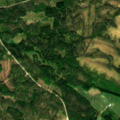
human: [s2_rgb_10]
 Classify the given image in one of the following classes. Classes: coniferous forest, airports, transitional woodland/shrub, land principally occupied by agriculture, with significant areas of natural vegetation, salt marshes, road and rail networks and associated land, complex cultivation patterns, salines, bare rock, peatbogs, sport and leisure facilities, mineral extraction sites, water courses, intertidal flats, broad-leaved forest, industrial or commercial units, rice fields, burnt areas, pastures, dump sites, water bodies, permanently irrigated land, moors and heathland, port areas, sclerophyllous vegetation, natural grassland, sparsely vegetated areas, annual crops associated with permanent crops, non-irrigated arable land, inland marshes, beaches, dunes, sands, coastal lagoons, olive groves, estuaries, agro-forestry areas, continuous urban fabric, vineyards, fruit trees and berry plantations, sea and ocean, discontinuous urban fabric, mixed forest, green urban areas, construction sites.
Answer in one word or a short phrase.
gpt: land principally occupied by agriculture, with significant areas of natural vegetation, coniferous forest, mixed forest, peatbogs